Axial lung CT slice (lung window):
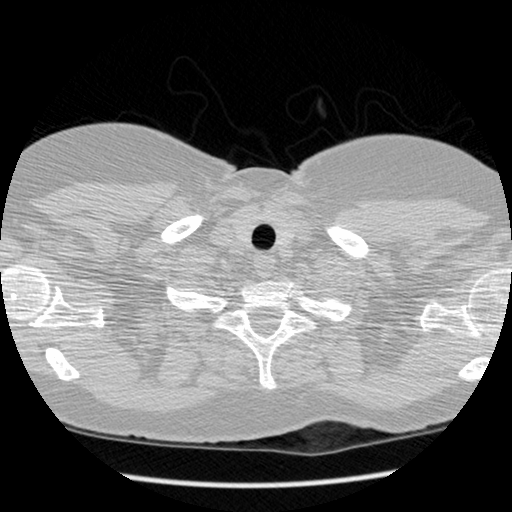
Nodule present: no